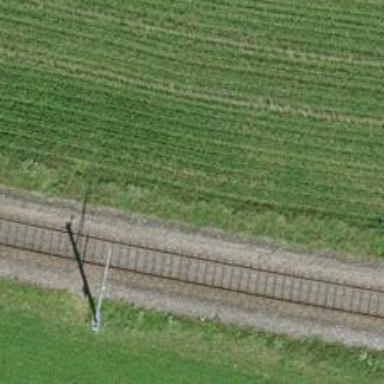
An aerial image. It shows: Single railway track with electrified contact line.